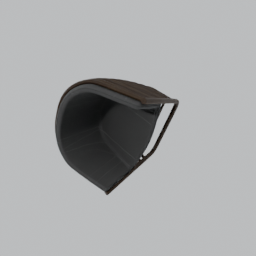
Label: furniture